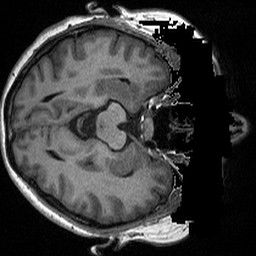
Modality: T1w
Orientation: axial
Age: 49
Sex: female